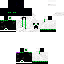
A male animal skin with dark skin, wearing brown helmet dressed in a green hoodie and black pants, featuring a closed mouth.